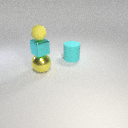
large yellow metal sphere to the left of large cyan rubber cylinder